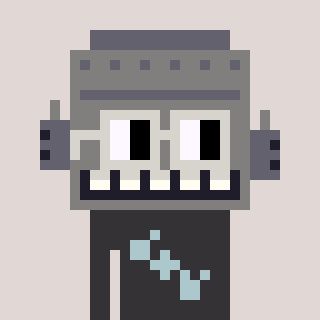
a pixel art character with square light gray glasses, a robot-shaped head and a grayscale-colored body on a warm background